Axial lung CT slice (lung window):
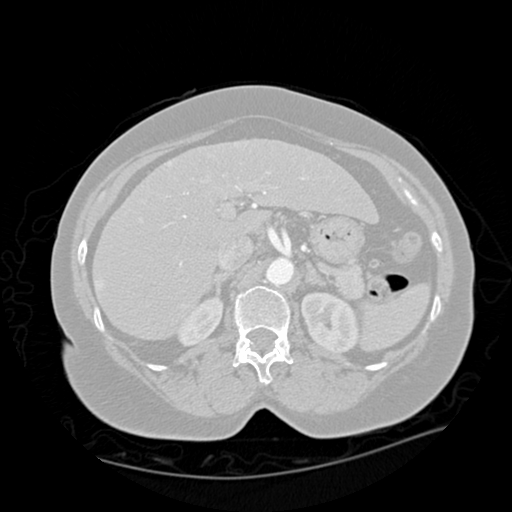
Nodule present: no